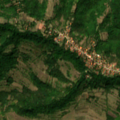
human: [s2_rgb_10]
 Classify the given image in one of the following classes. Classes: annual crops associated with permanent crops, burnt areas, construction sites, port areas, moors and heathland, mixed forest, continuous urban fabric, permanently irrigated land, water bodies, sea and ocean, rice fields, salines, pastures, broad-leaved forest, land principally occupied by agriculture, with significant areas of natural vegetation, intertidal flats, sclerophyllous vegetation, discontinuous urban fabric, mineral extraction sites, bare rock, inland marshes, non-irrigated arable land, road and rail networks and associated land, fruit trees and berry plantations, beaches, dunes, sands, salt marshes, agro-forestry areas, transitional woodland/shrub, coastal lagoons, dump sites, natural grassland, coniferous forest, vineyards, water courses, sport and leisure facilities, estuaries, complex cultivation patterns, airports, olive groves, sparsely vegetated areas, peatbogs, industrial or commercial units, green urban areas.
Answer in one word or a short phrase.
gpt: complex cultivation patterns, land principally occupied by agriculture, with significant areas of natural vegetation, broad-leaved forest, transitional woodland/shrub